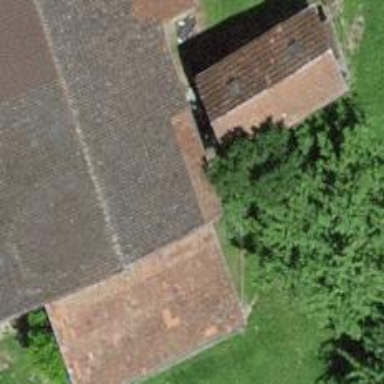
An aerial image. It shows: Barn.